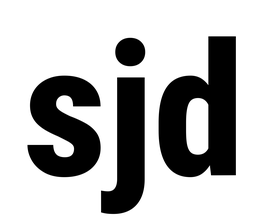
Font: Roboto_Condensed_ExtraBold